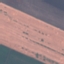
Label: AnnualCrop